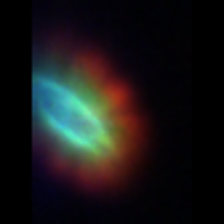
Taxon: Gyrodinium
Group: Dinoflagellates